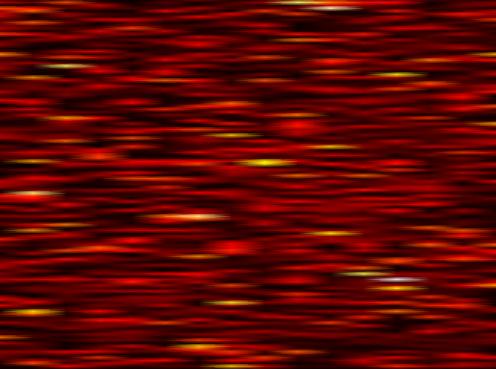
Label: WOLA